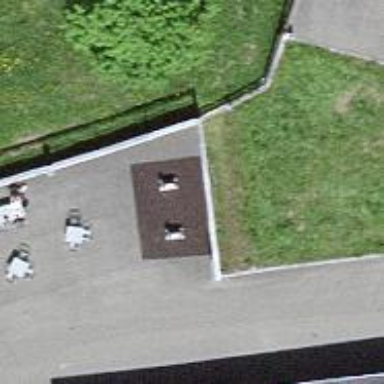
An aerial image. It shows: Springy playground.